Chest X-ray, AP view. Patient: 71 years old, sex M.
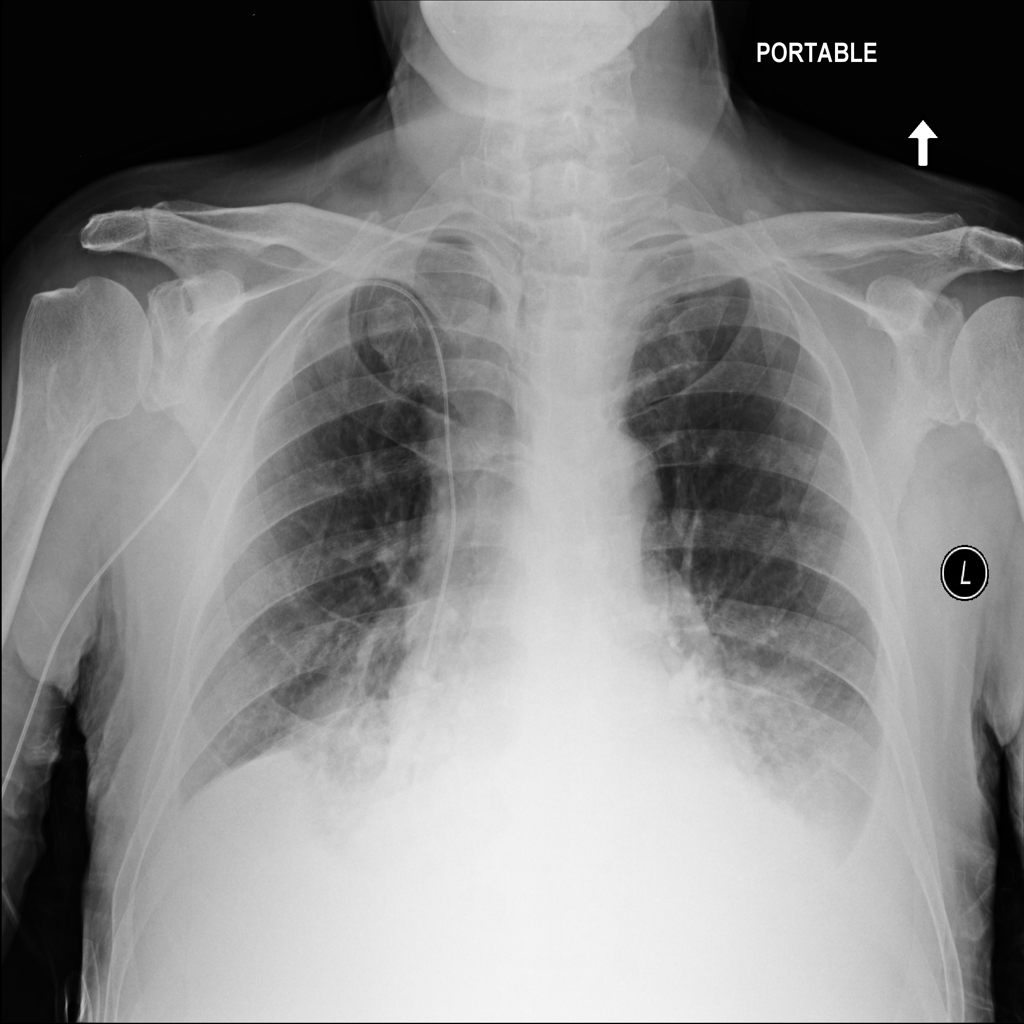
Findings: No Finding